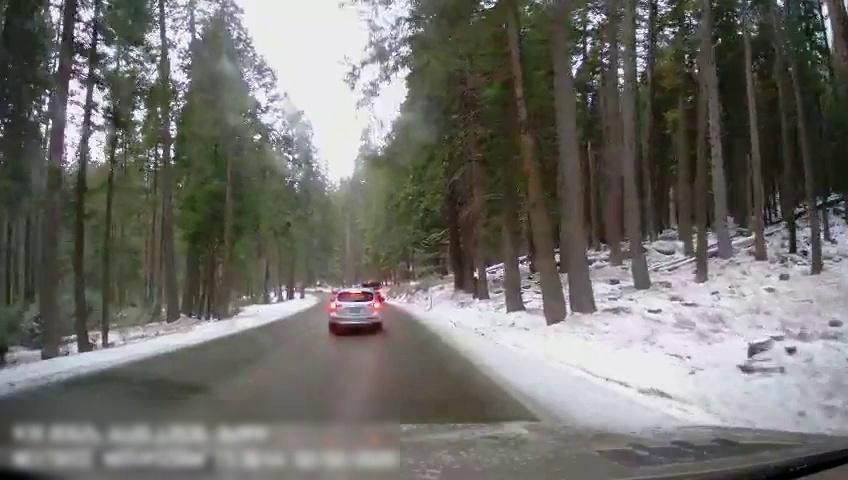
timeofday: Day
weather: Snowy
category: Drivable Space
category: Vehicles | SUV
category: Lanes | Current Lane